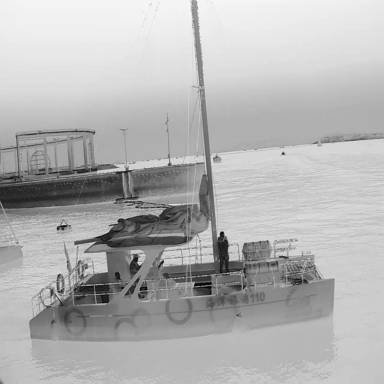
There are four objects shown in the infrared image, including two sailboats, a bulk_carrier, and a canoe.